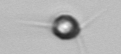
Label: Acanthoica_quattrospina